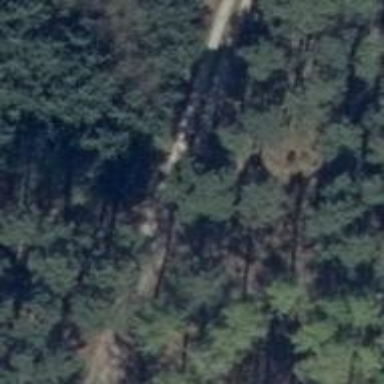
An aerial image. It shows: Sandy track road with grade 4 track type.